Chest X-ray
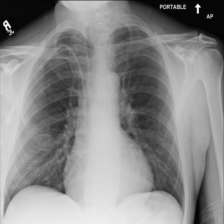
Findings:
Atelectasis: negative
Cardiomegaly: negative
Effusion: negative
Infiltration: negative
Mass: negative
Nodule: negative
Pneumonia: negative
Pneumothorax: negative
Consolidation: negative
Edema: negative
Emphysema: negative
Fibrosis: negative
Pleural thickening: negative
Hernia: negative